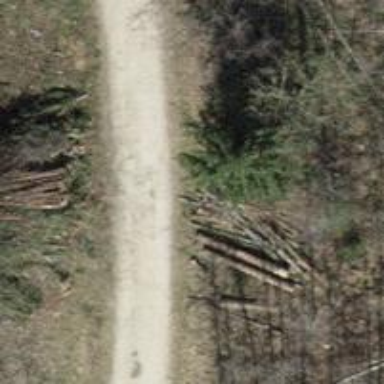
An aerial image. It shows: Gravel track with grade2 quality.